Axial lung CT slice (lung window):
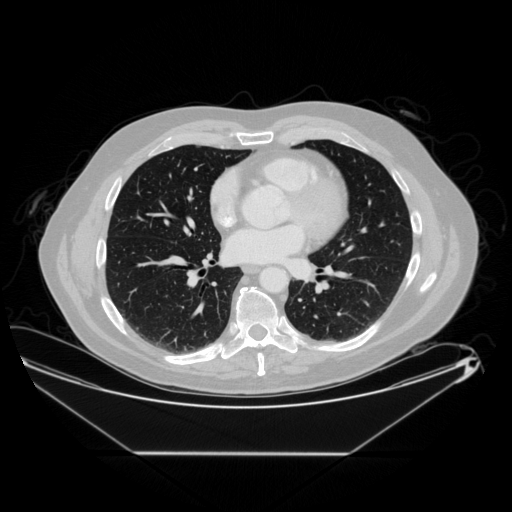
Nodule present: no